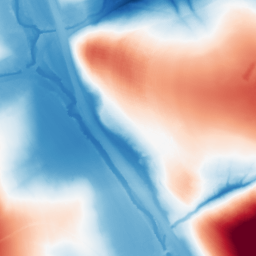
Category: morphological
Decomposition family: morphological
Decomposition parameters: operation: average
size: 100
Upsampling method: bicubic
Upsampling parameters: scale: 4
Upsampling scale: 4